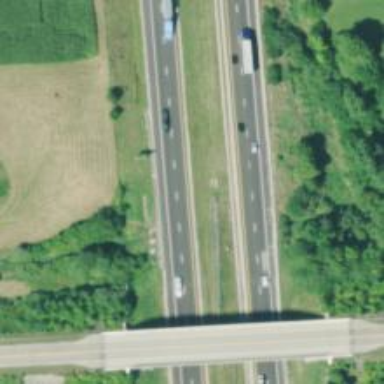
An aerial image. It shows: View of motorway.